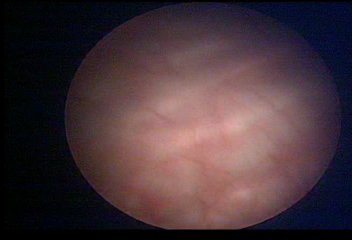
Modality: WLC
Class: Normal mucosa
Bladder cancer association: No